Breast ultrasound image
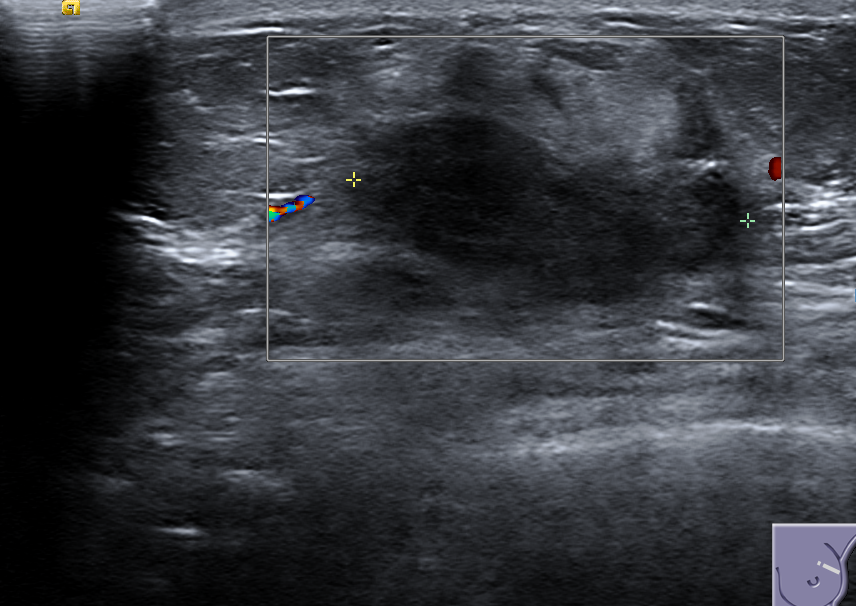
Diagnosis: malignant